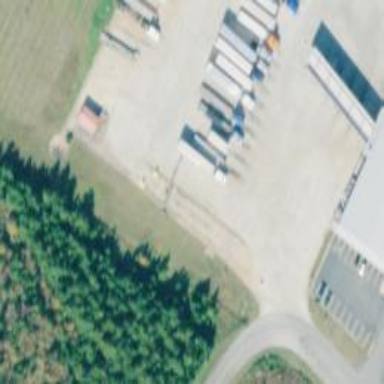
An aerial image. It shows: Weighbridge facility.